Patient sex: M
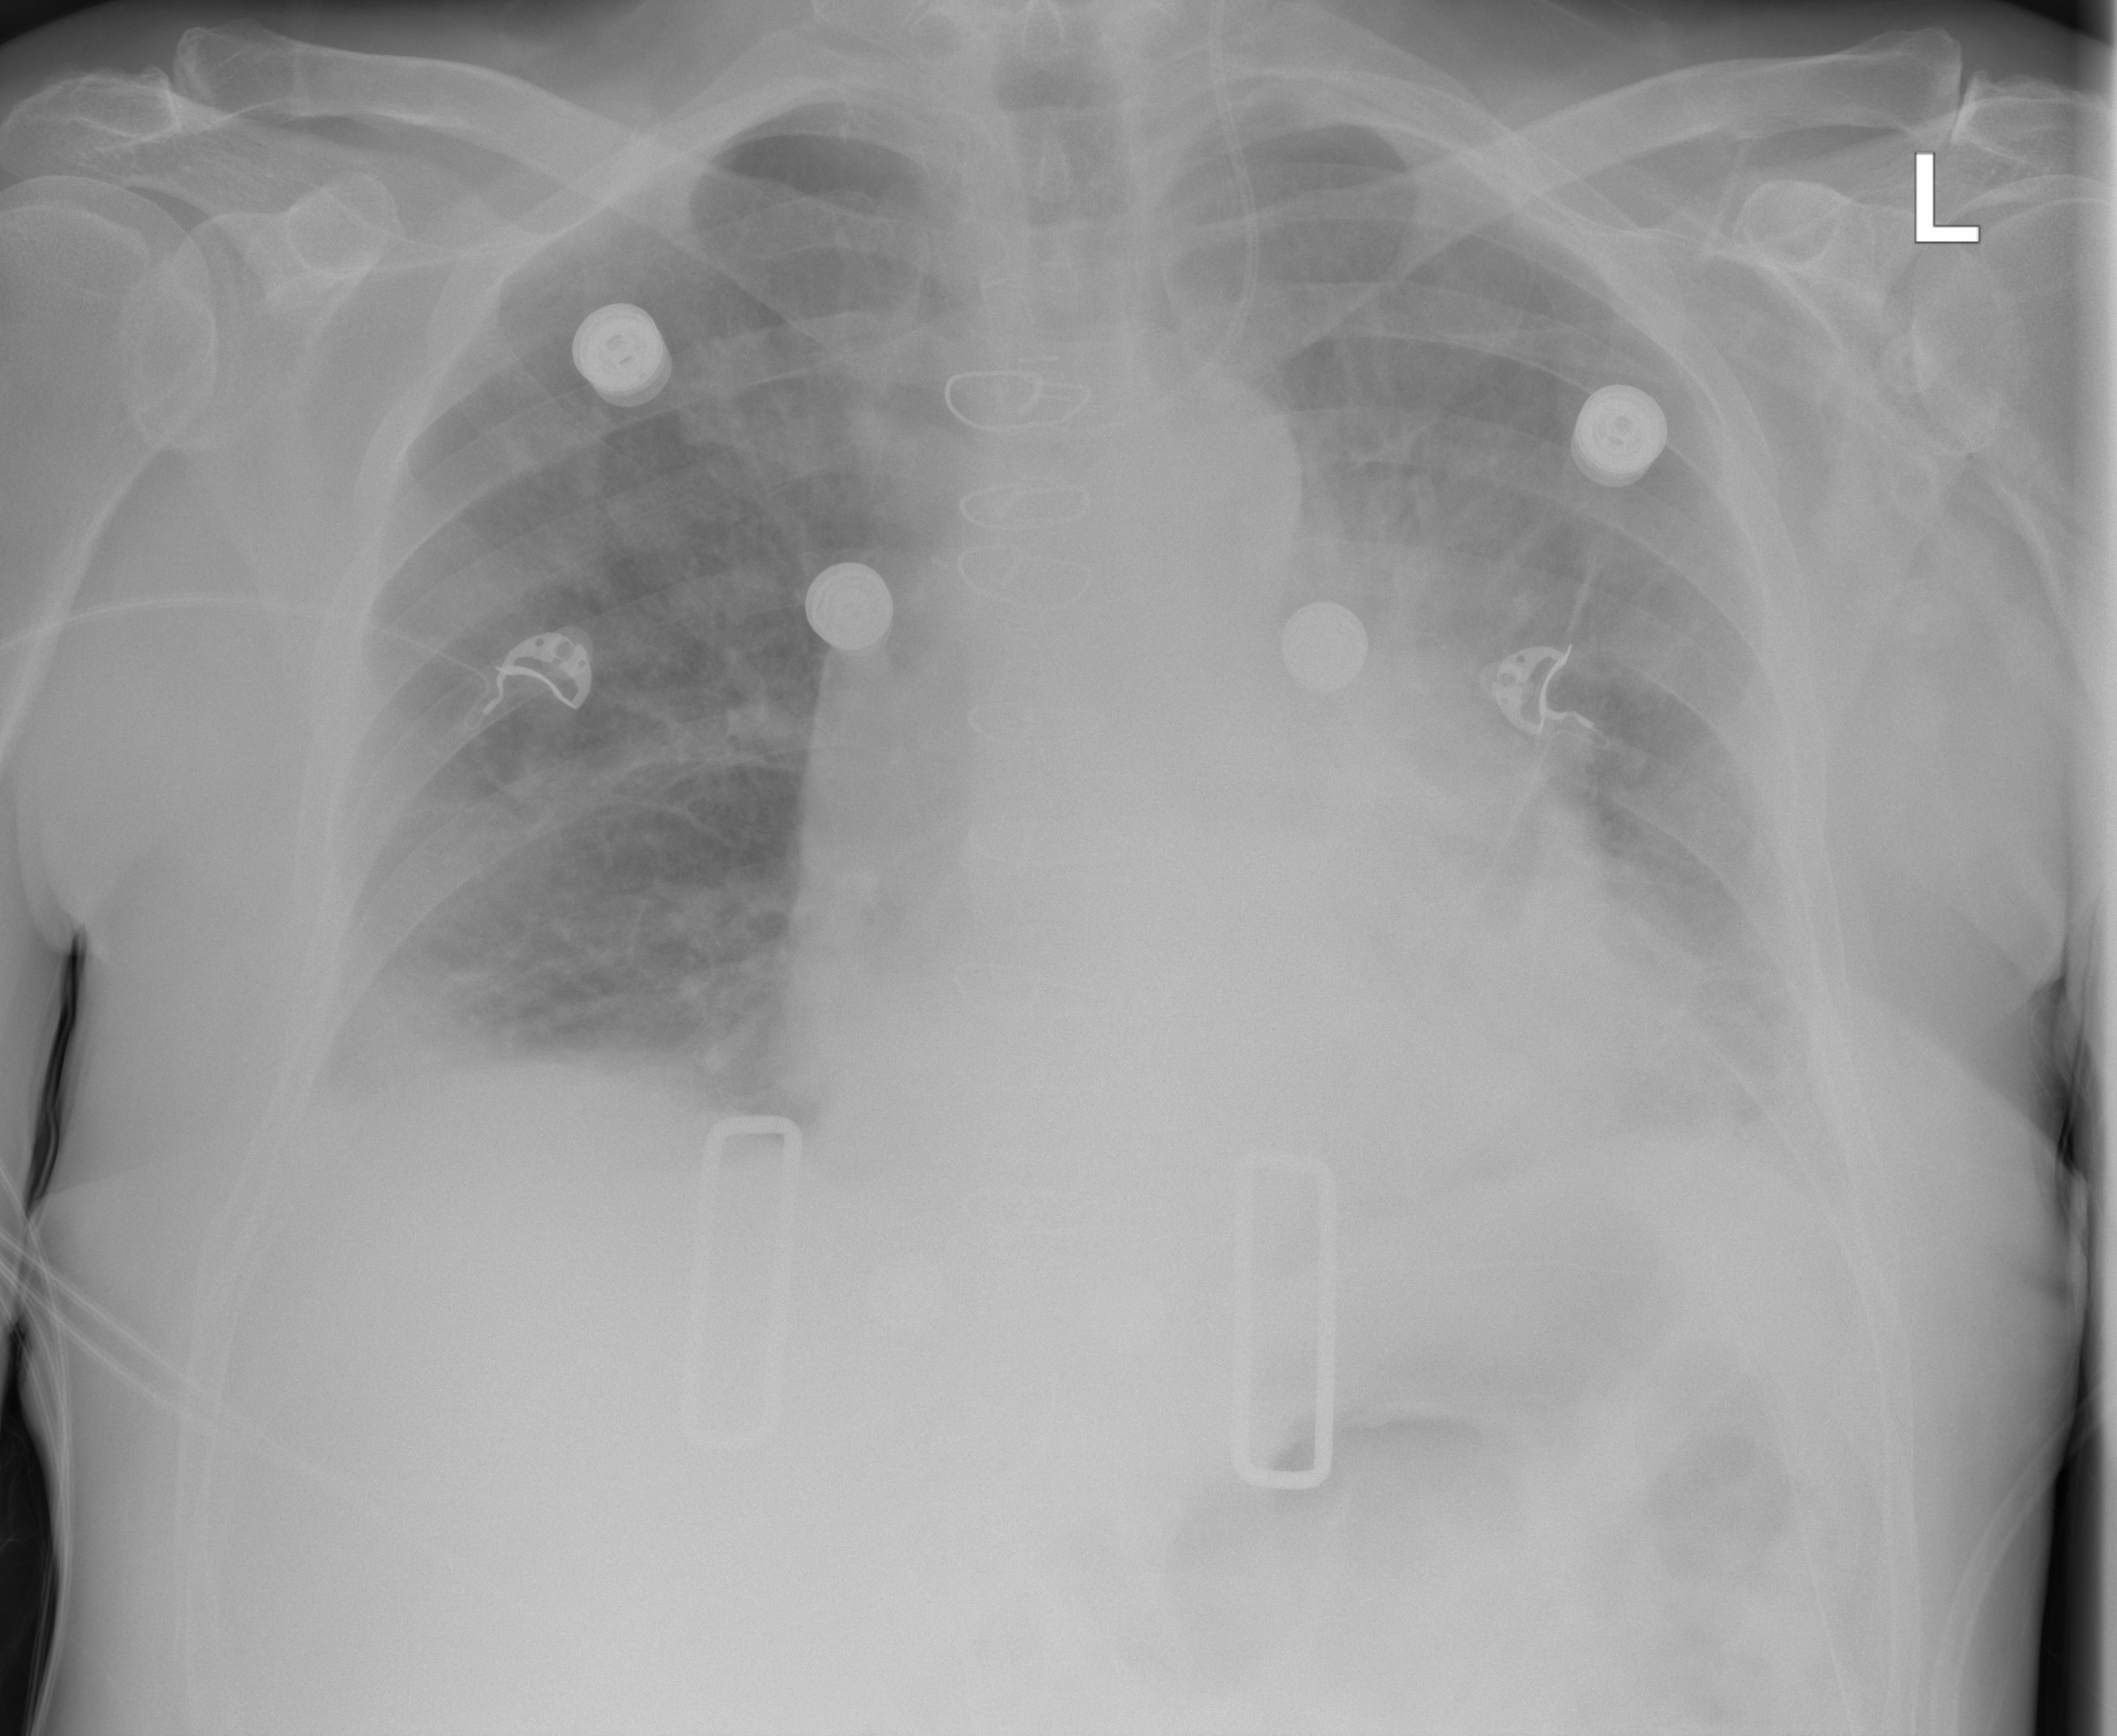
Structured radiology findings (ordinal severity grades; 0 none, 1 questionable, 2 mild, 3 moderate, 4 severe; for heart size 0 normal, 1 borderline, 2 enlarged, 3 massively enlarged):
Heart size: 2
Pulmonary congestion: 3
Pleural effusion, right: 2
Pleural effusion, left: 2
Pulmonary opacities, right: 1
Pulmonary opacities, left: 2
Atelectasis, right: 2
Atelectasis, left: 2